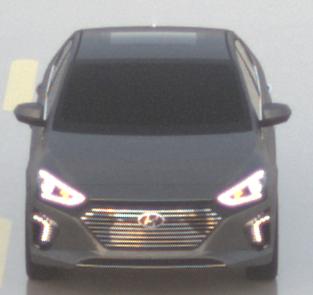
Make: Hyundai
Model: IONIQ Hybrid
Detailed model: IONIQ (AE) Hybrid
Model produced from: 2016/10
Model produced until: 2018/08
Doors: 5
Color: gray
Road condition: wet road
Daytime: sunrise or sunset
Contrast: low contrast